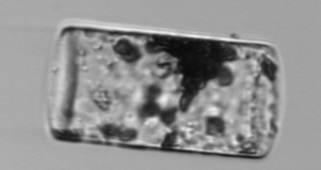
Label: Guinardia_flaccida